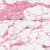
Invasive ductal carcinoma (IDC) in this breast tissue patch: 0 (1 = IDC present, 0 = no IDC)